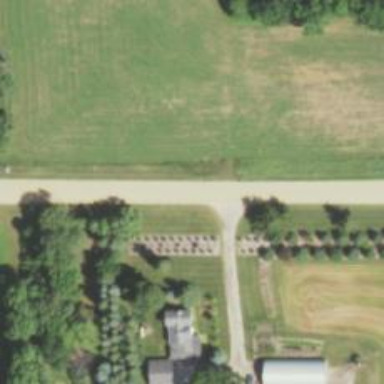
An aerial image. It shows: Driveway leading to service road.